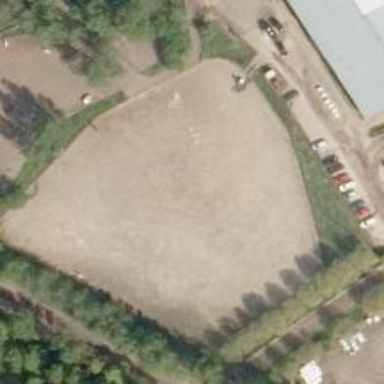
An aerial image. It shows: Fence surrounding area designated for animal keeping.